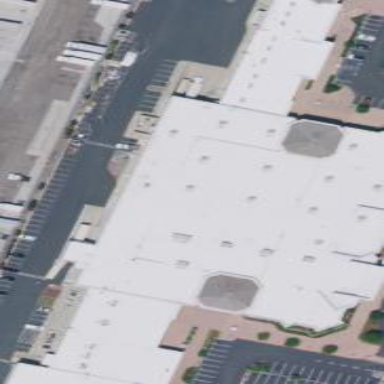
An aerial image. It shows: Commercial building.